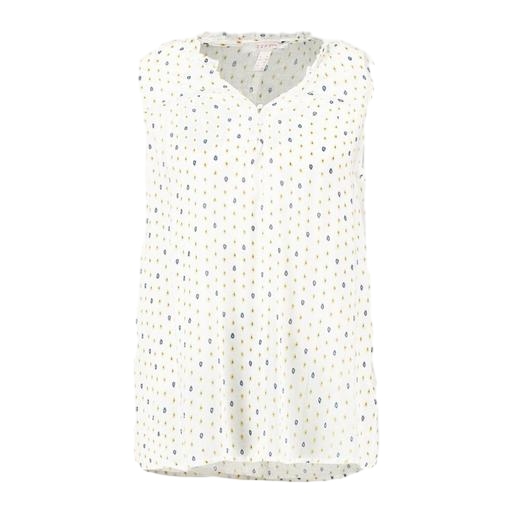
white keira sleeveless heart print blouse, white printed sleeveless pleat-neck top, white printed tank top, white background